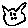
Label: cat